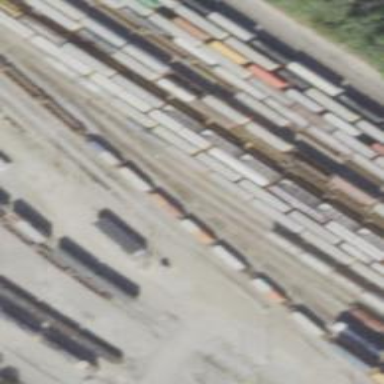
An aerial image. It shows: Railway yard used for servicing trains.